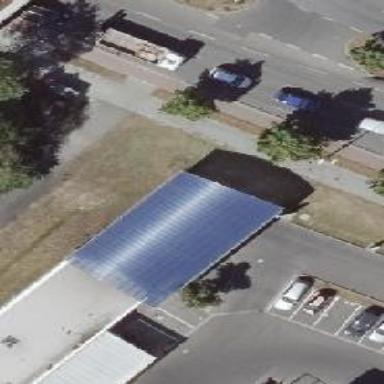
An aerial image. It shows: View of roof of building.